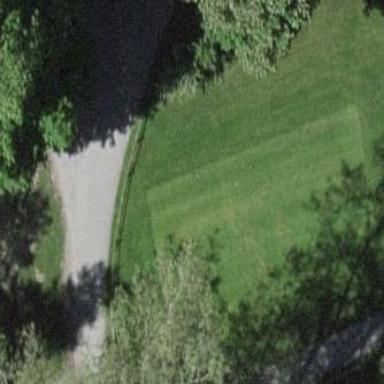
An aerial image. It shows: Grass area designated as golf tee.